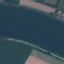
Label: River